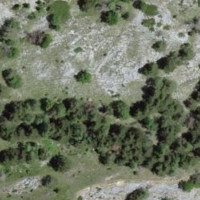
EUNIS habitat code: 45
Species observed at this site:
Aquila chrysaetos